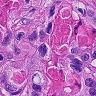
Metastatic tissue present: yes